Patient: sex M, age 58
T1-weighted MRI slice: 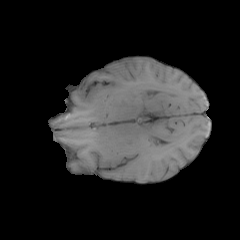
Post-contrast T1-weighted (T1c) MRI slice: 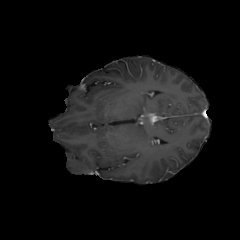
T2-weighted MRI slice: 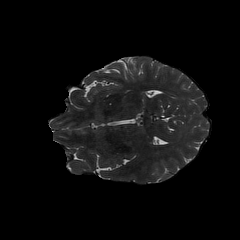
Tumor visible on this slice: no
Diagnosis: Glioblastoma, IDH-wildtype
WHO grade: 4